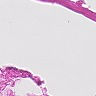
Metastatic tissue present: no